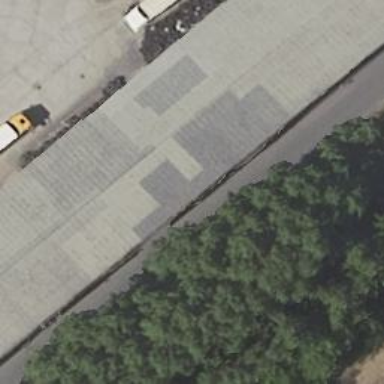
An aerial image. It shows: Warehouse building.